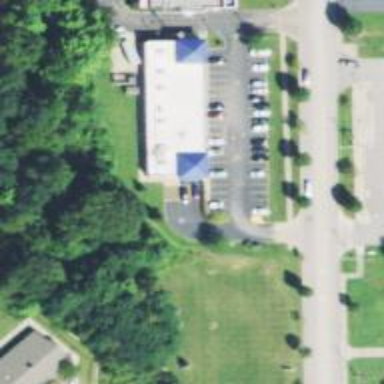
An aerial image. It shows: Healthcare clinic is depicted in the image.